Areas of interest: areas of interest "Business office"
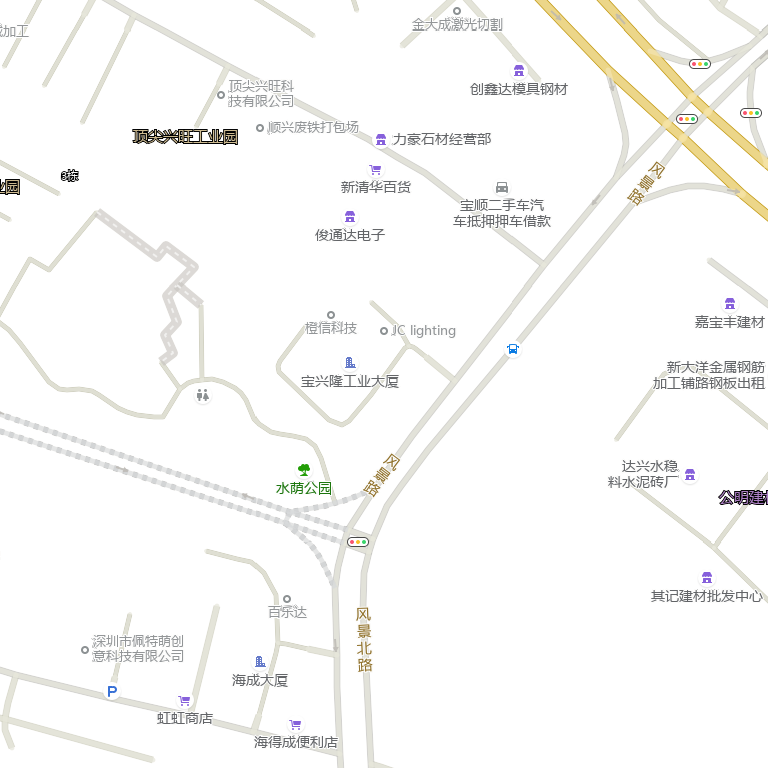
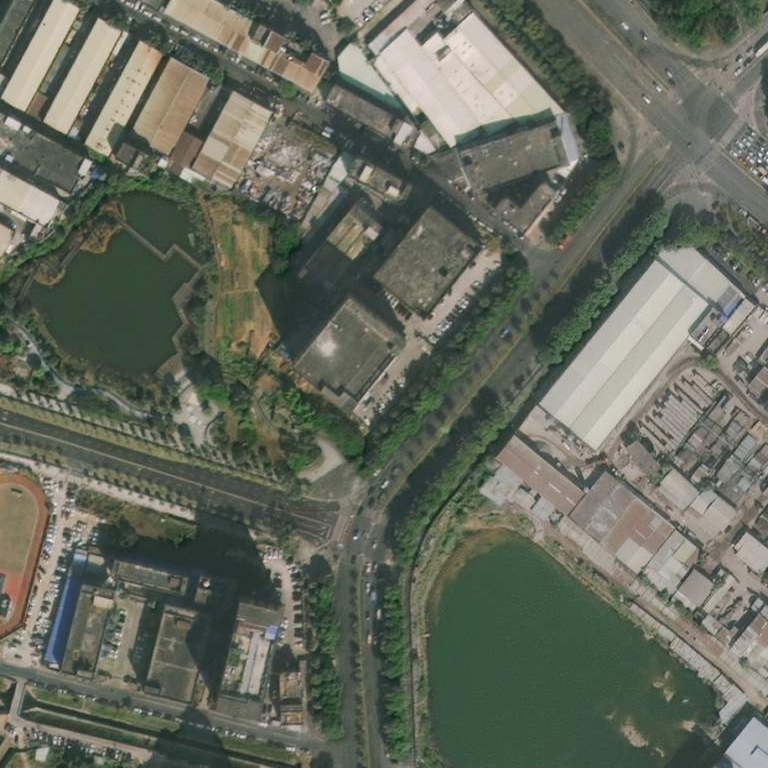